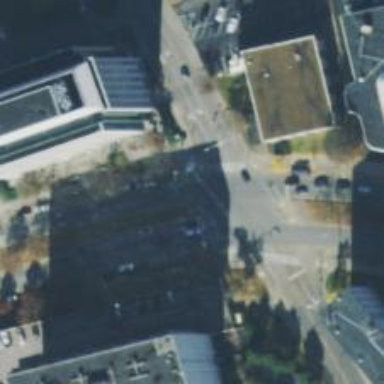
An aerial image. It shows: Zebra crossing on footway.